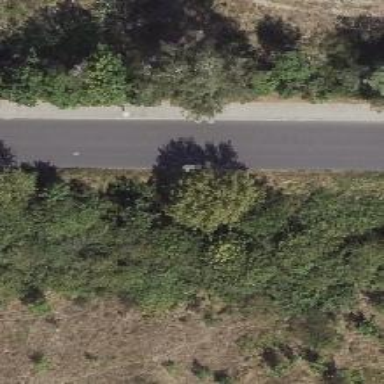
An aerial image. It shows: Tertiary road with asphalt surface and lane markings.